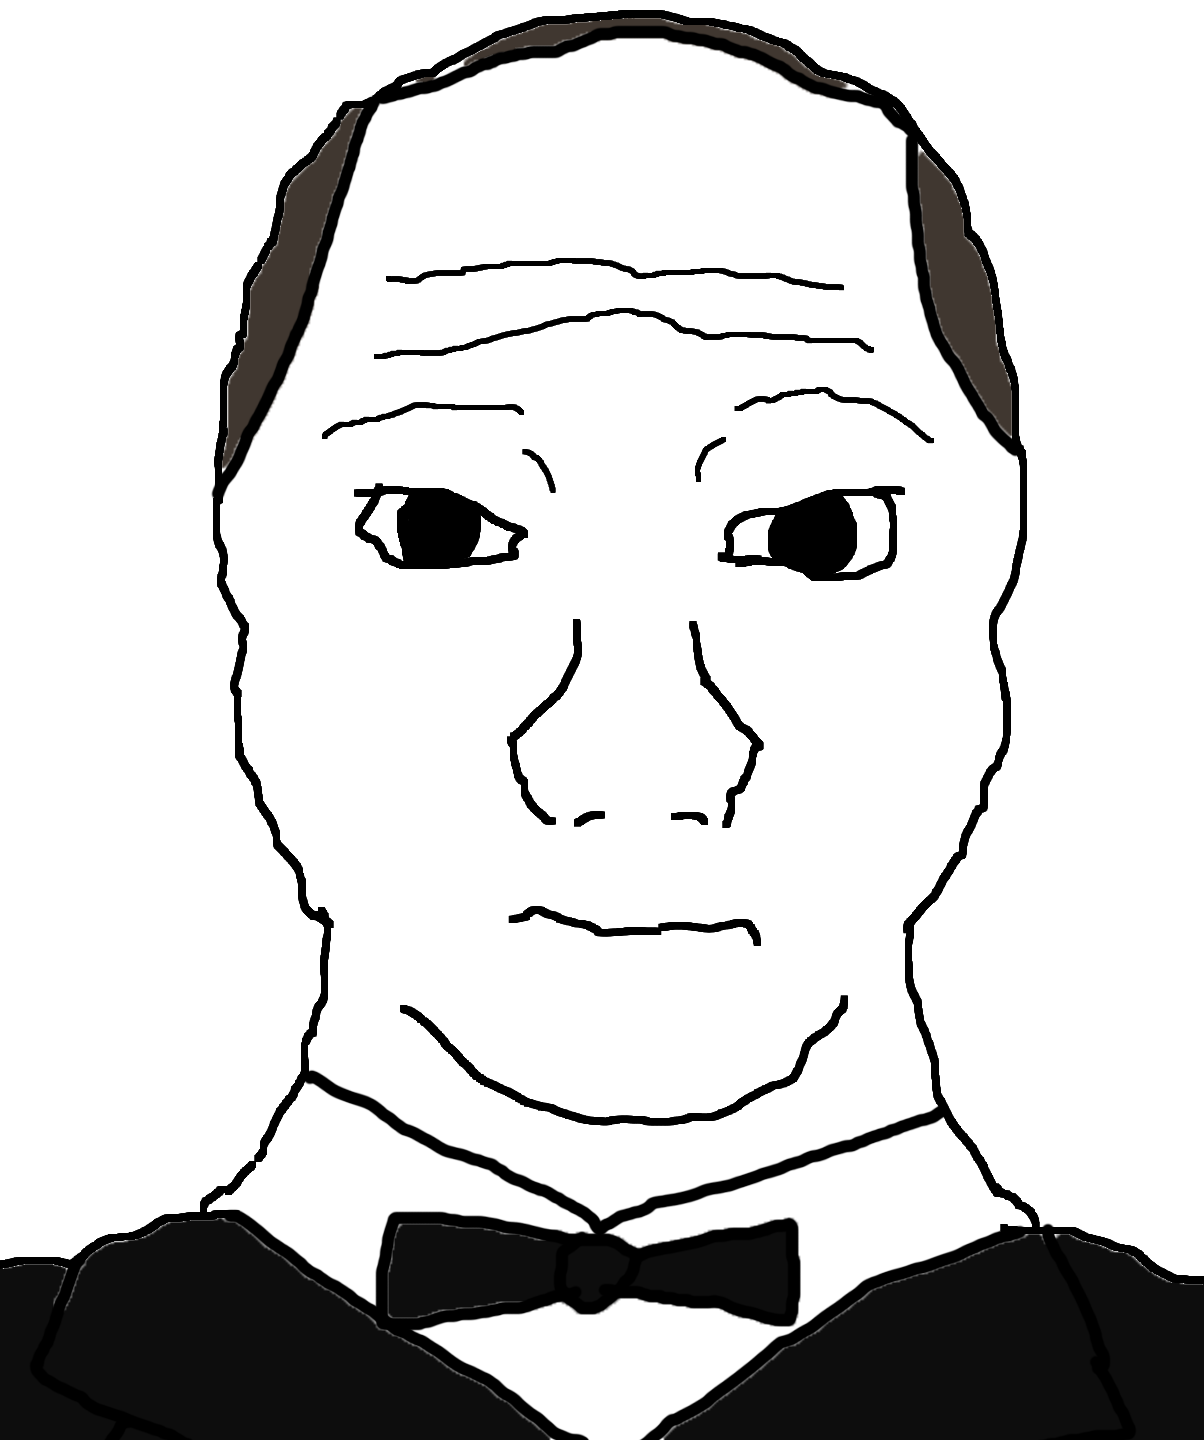
Label: 5_Front_Wojak